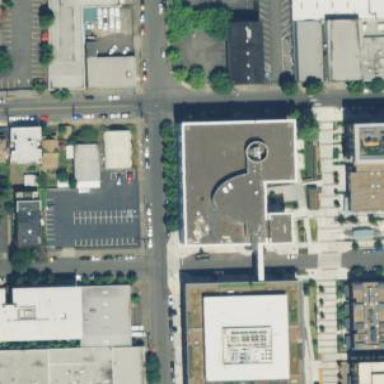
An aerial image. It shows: Office building.